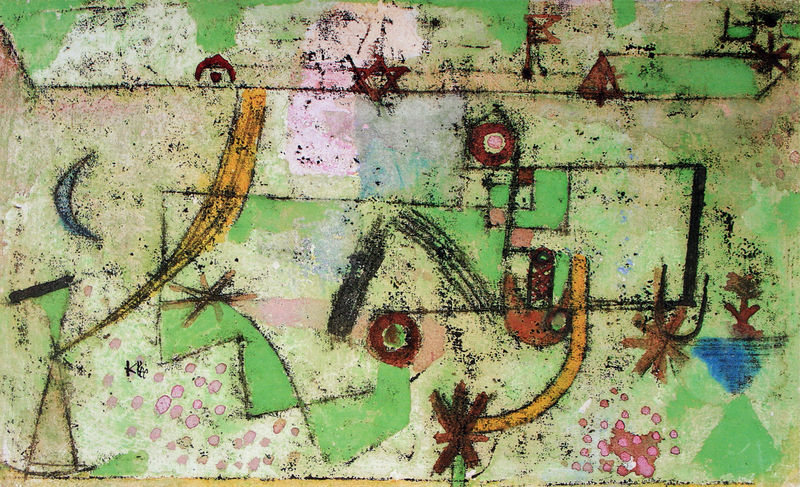
Titel: Im Bachschen Stil
Künstler: Paul Klee
Standort: Den Haag
Institution: Haags Gemeentemuseum
Schlagwörter: baum, blau, dunkel, gemälde, himmel, mann, wasser, weiß, aquarell, bäume, dreieck, gelb, grün, menschen, ocker, see, stadt, blumen, braun, bunt, frau, grau, kreide, orange, raum, schwarz, straße, zeichnung, dach, gebäude, gras, haus, rot, weg, wiese, wolke, beige, malerei, muster, augen, gesicht, bild, bach, häuser, hügel, brücke, pfad, wege, auge, figur, rosa, boot, kreis, pferd, reiter, garten, hellblau, schweif, fahnen, fahne, moderne, abstrakt, modern, dächer, formen, hellgrün, wasserfarbe, linien, figuren, querformat, treppe, zeitgenössisch, palme, striche, rechtecke, punkte, pink, mond, kreuz, rechteck, stern, umriß, kegel, linie, kohle, paul, form, druck, mondsichel, sichel, sterne, sternenhimmel, radierung, strich, punkt, kreise, tupfen, leinwand, kugel, graphisch, fleck, halbkreis, quadrate, geometrisch, zickzack, karte, ross, plan, fähnchen, dreiecke, gustav, pfeil, abdruck, geometrie, tropfen, klee, schatz, krei, judentum, konstruktivismus, symbole, zelt, avantgarde, paul klee, schwaz, pfade, davidstern, winkel, hausdach, coloriert, juden, miro, räumlichkeit, morgenland, komet, judas, linine, judenstern, abstraktr, 1900, stirch, spirtzer, impression#, jahnen, dreiexk